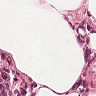
Metastatic tissue present: no